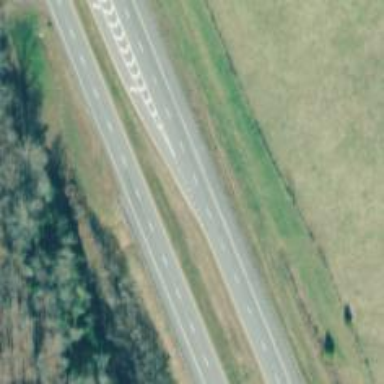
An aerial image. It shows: Asphalt road classified as trunk highway.